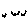
Label: bird